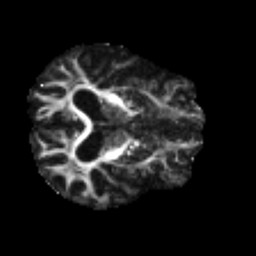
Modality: FA
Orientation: axial
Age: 46
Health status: ill
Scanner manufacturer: philips
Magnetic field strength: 3 T
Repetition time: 9 s
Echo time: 0.127 s